Question: What es6 features can I use when I run a file with '--harmony' flag? Or where can I find any details about it?
My versions:

Cheers!
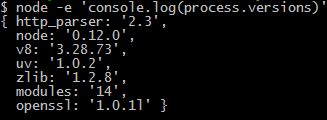
Answer: You can find the list of features enabled with and without '--harmony' here in another similar <URL>
This is the official <URL>. However, you're recommended not to use '--harmony' because it enables all the experimental features.